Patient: sex F, age 66
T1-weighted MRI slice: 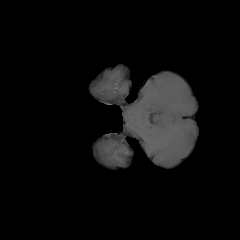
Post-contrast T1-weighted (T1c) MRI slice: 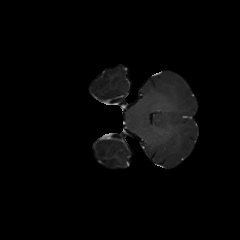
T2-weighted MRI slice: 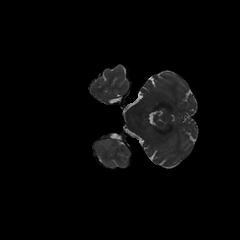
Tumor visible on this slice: no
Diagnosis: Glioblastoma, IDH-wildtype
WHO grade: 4